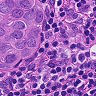
Metastatic tissue present: yes